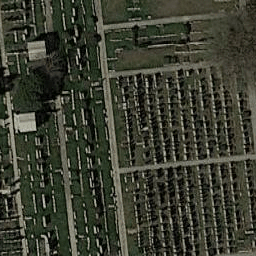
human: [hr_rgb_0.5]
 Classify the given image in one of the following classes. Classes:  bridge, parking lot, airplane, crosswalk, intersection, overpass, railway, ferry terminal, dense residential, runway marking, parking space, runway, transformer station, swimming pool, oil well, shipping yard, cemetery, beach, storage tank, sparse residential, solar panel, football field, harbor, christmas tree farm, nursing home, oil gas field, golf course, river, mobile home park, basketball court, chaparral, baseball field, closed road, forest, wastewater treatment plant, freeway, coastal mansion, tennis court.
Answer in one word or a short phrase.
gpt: cemetery